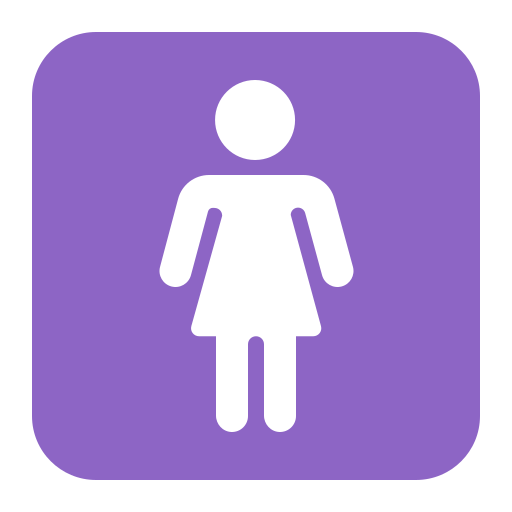
womens room flat